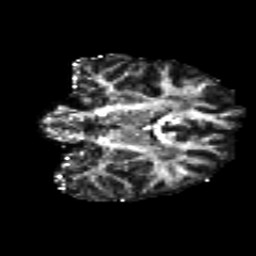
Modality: FA
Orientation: coronal
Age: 19
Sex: male
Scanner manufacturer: siemens
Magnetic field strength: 3 T
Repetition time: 8.8 s
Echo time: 0.085 s